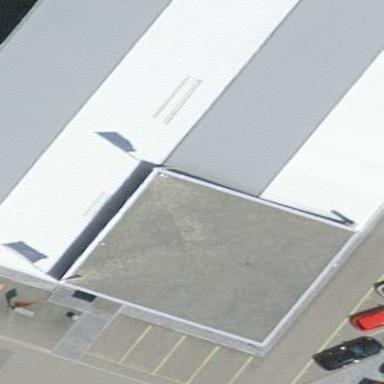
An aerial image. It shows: Industrial building.